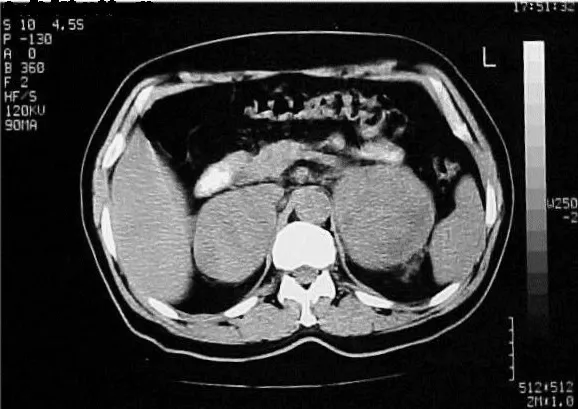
CT-scan of the abdomen showing large masses (98 x 85 mm right and 90 x 65 mm left) of heterogeneous texture, with hemorrhagic and necrotic elements within both adrenal glands.
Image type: radiology (ct)